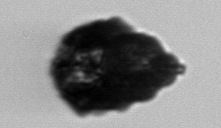
Label: Tintinnopsis